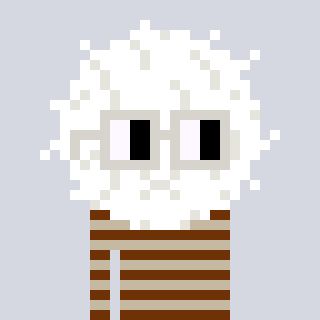
a pixel art character with square light gray glasses, a cottonball-shaped head and a bege-colored body on a cool background